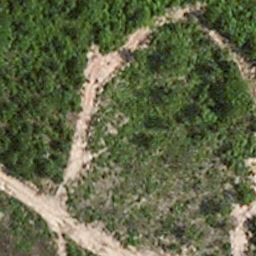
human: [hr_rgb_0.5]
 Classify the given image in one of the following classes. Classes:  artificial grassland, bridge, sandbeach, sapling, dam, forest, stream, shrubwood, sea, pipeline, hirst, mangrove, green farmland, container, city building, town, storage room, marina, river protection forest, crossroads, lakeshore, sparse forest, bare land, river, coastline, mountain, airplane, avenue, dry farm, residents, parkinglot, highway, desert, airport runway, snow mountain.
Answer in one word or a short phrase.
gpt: avenue